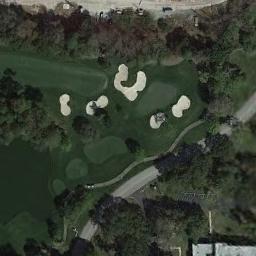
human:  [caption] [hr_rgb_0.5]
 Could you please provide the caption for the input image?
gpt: The golf course has some putting greens, Fairways, Barrier trees and sandpits and a road goes through the golf course .

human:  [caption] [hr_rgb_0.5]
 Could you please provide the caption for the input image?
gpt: There are a few bunkers and a few paths on a large green lawn on the golf course with many trees and several buildings .

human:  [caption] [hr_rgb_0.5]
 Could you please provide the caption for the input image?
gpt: There are about a dozen bunkers on this lawn .

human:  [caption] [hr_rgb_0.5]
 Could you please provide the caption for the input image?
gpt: Many trees are near the golf course .

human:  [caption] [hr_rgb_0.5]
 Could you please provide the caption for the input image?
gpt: There are five bunkers with many trees around on the golf course .